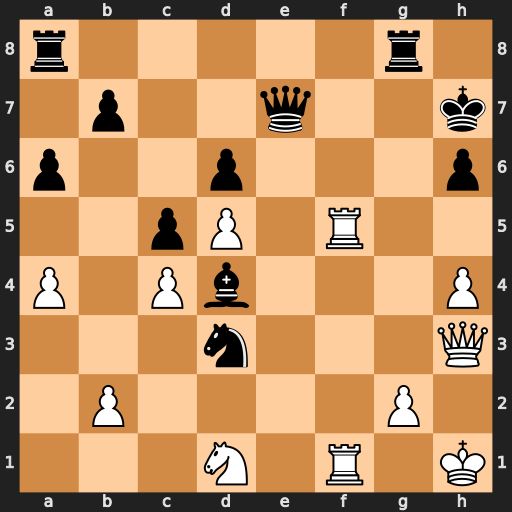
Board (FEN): r5r1/1p2q2k/p2p3p/2pP1R2/P1Pb3P/3n3Q/1P4P1/3N1R1K
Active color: w
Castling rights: -
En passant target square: -
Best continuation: Rf7+ Qxf7 Rxf7+